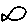
Label: fish